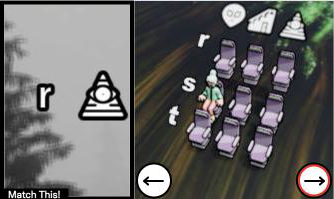
Task: seats
Answer: no